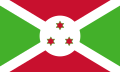
Flag of Burundi